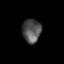
Tissue: prostate
Cell type: Endothelial cells
Senescence score: 0.699
Nuclear area (px): 434
Mean DAPI intensity: 81.873